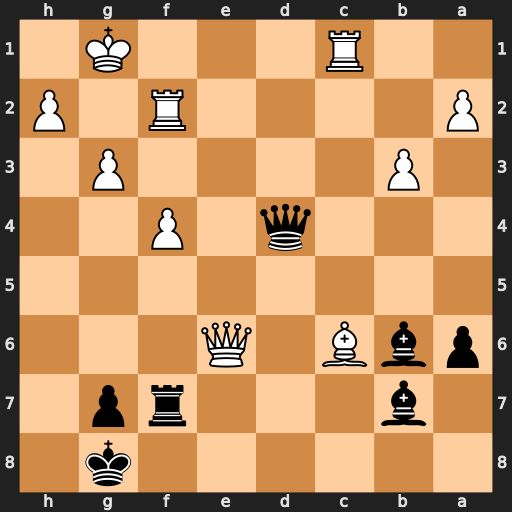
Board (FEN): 6k1/1b3rp1/pbB1Q3/8/3q1P2/1P4P1/P4R1P/2R3K1
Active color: b
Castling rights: -
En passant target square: -
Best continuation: Qxf2+ Kh1 Qf3+ Bxf3 Bxf3#